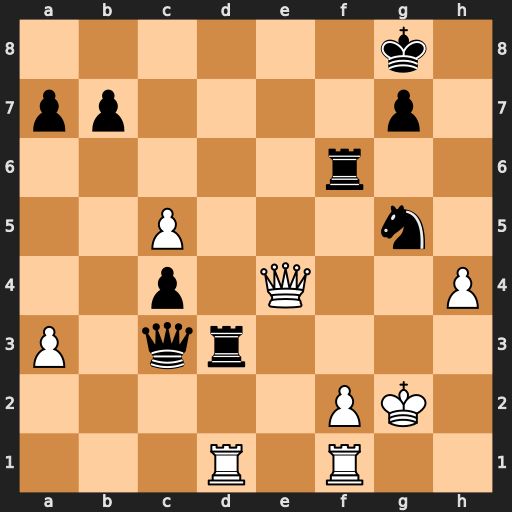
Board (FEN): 6k1/pp4p1/5r2/2P3n1/2p1Q2P/P1qr4/5PK1/3R1R2
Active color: w
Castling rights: -
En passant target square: -
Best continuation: hxg5 Rxd1 Rxd1 Qf3+ Qxf3